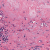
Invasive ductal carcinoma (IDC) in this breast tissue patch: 0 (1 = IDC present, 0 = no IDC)